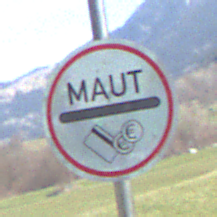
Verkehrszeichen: MautflichtigeStrecke
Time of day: MorningAfternoon
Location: Outdoor (Nature)
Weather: PartlyCloudy
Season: NotSpecified
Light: Natural